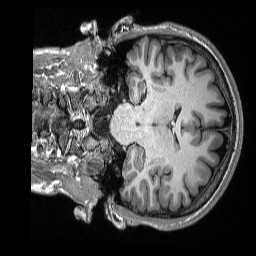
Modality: T1w
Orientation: coronal
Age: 21
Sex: male
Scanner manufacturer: siemens
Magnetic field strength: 3 T
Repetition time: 2.3 s
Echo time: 0.00298 s